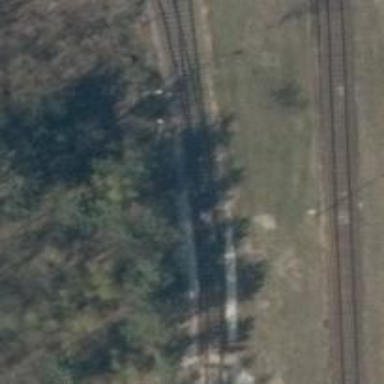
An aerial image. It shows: Railway switch.